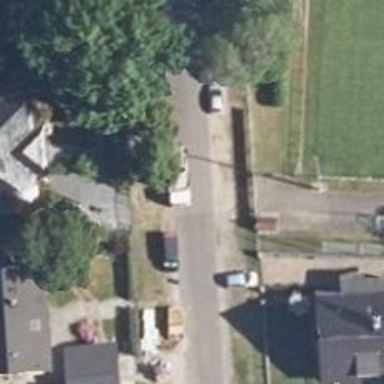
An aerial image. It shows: Residential road with asphalt surface.